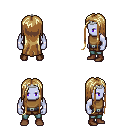
a pixel art fantasy rpg character, male body template, dark elf, purple skin, leather chest armor, teal pants, blonde extra-long hairstyle, silver tiara, brown shoes, four views (front, back, left, right), 2x2 character sprite sheet, small pixel art, hard edges, no anti-aliasing